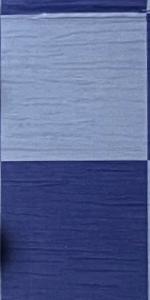
Label: Empty